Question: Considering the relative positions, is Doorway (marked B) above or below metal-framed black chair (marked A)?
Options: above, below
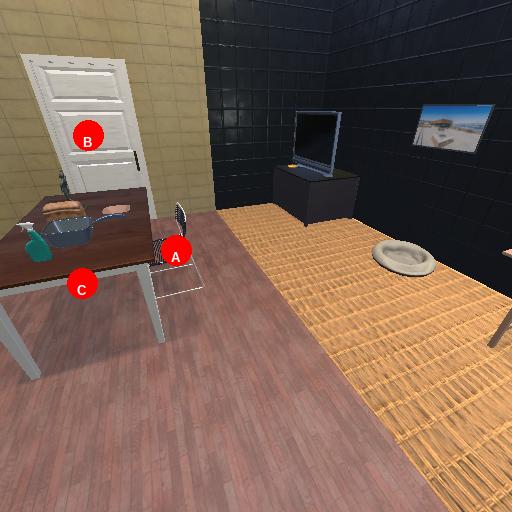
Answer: above